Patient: sex F, age 31
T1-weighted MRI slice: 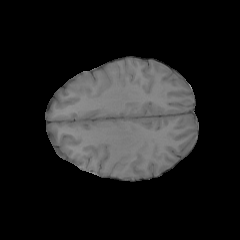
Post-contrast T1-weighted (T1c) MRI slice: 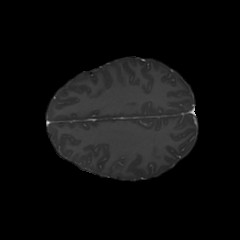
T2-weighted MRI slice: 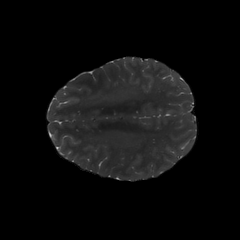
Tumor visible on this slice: no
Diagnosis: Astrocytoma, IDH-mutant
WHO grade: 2